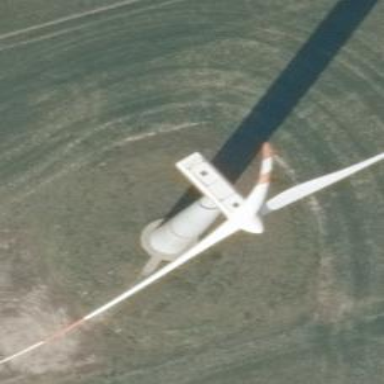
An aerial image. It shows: Wind-powered generator.